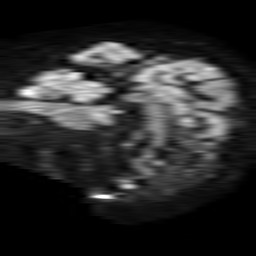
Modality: TRACE
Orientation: sagittal
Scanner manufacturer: philips
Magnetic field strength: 1.5 T
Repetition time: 4.6 s
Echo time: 0.08631 s